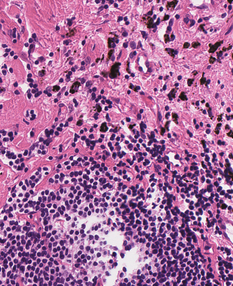
Tumor epithelial tissue: no
Tumor-associated stroma tissue: yes
Normal tissue: no